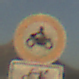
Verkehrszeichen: VerbotKraftraeder
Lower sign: EinspurigeFahrzeugeFrei4
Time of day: SunriseSunset
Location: Outdoor (Nature)
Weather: PartlyCloudy
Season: NotSpecified
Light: Natural